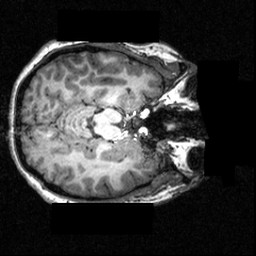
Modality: T1w
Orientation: axial
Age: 20
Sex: female
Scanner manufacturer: siemens
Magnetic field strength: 3.951 T
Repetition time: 1.5 s
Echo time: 0.00335 s